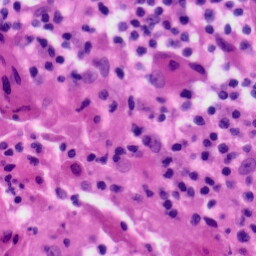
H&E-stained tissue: Tonsil